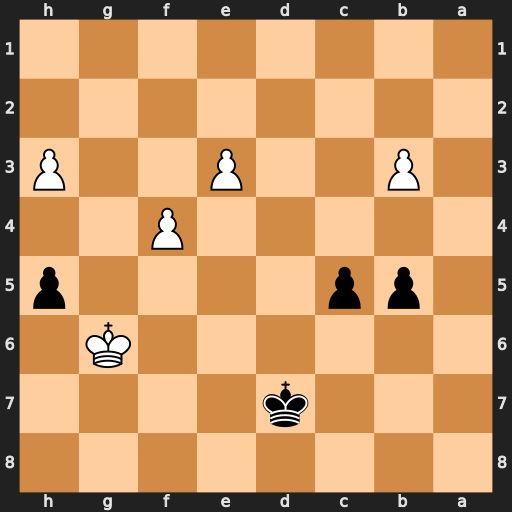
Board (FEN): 8/3k4/6K1/1pp4p/5P2/1P2P2P/8/8
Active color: b
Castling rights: -
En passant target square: -
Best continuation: c4 bxc4 b4